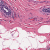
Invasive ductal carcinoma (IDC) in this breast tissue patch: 0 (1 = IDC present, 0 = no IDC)